Question: Just using Win Forms in C#. Created Data Grid View and added print button. Here is my code for print button.
'''
private void toolStripButton1_Click(object sender, EventArgs e)
{
image = new Bitmap(this.dataGridView1.Width, this.dataGridView1.Height);
this.dataGridView1.DrawToBitmap(image, new Rectangle(new Point(), this.dataGridView1.Size));
memStream = new System.IO.MemoryStream();
printPDialog = new PrintPreviewDialog();
try
{
printFont = new Font("Arial", 10);
image.Save(memStream, System.Drawing.Imaging.ImageFormat.Bmp);
image.Save("d:\Adnan.bmp");
p = new PrintDocument();
p.PrintPage += this.p_PrintPage;
this.printPDialog.Document = p;
printPDialog.Show();
}
catch (System.Runtime.InteropServices.ExternalException ee)
{
}
}
private void p_PrintPage(object sender, PrintPageEventArgs e)
{
float linesPerPage = 0;
float yPos = 0;
int count = 0;
float leftMargin = e.MarginBounds.Left;
float topMargin = e.MarginBounds.Top;
int? line = null;
// Calculate the number of lines per page.
linesPerPage = e.MarginBounds.Height /
printFont.GetHeight(e.Graphics);
e.Graphics.DrawImage(Image.FromStream(memStream), leftMargin, topMargin);
}
private void printPDialog_FormClosed(object sender, FormClosedEventArgs e)
{
image.Dispose();
memStream.Dispose();
}
'''
Problem is my DataGridView has a large list. I have DataGridView inside the FlowLayoutPanel. I tried printing FlowLayoutPanel as well as GridView but in either case the data which is obscure by a vertical scrollbar does not get printed. After spending hours online and trying VB powerpacks I am at loss what to do.
Here is how the data looks in GridView.

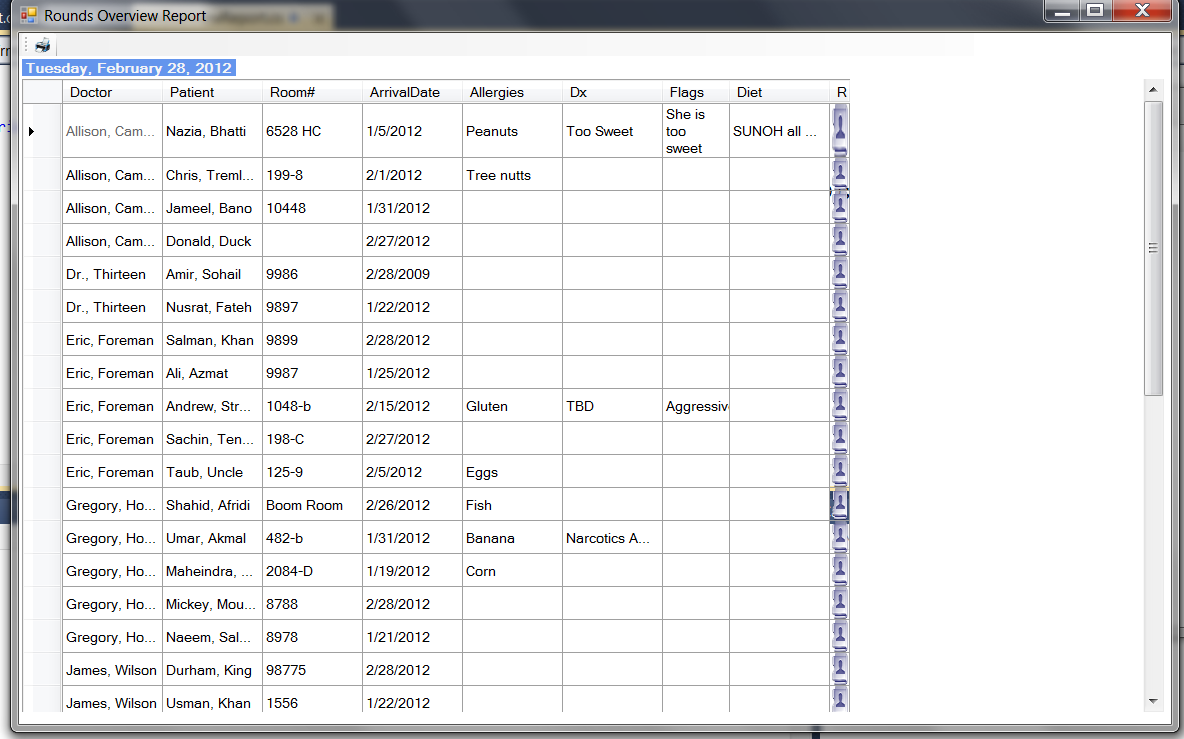
Answer: Here is a link where you can try the downloaded code sample
<URL>